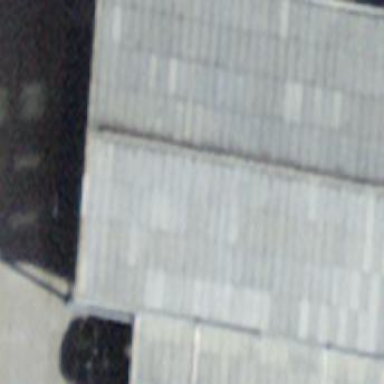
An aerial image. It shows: Gabled building.